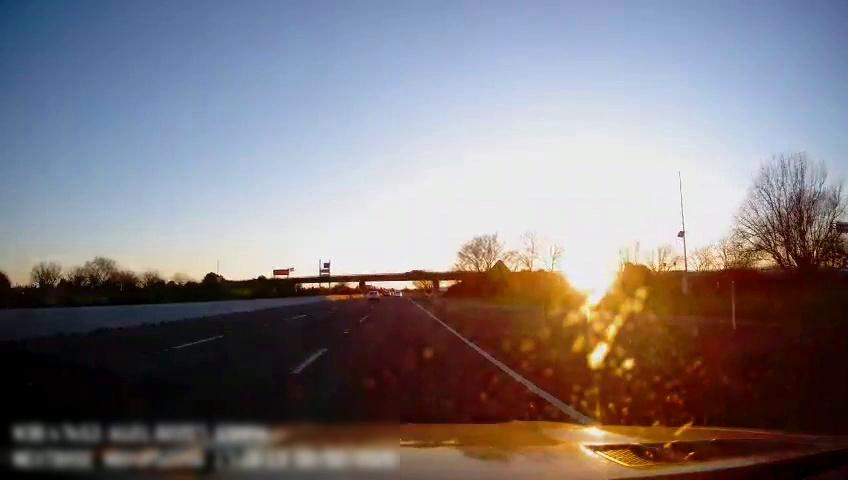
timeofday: Day
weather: Sunny
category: Drivable Space
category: Vehicles | Car
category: Lanes | Alternate Lane
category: Lanes | Current Lane
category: Lanes | Alternate Lane
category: Traffic | Signs